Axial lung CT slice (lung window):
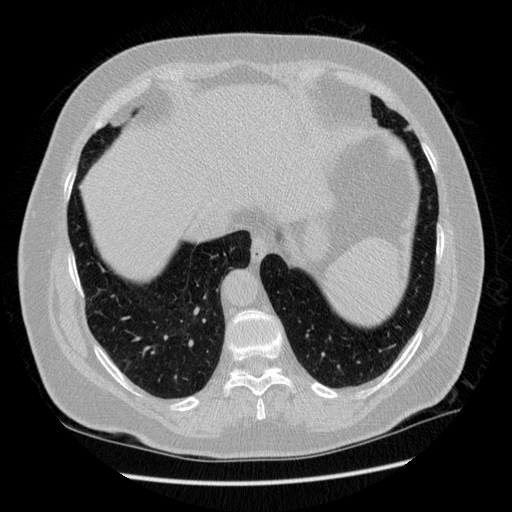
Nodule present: no